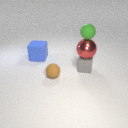
small gray rubber cube behind small brown rubber sphere